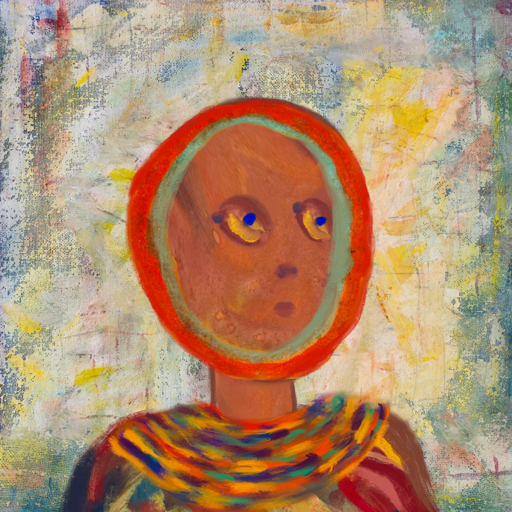
Background: Irani, Head And Neck Side: Mother_And_Son_Son, Face Side: Mother_And_Son_Son, Bust: Mother_And_Son_Son, Hair Side: Sisters, Head Accessory: Blank, Second Necklace: An_Impression_2, Necklace: Blank, Baby: Blank